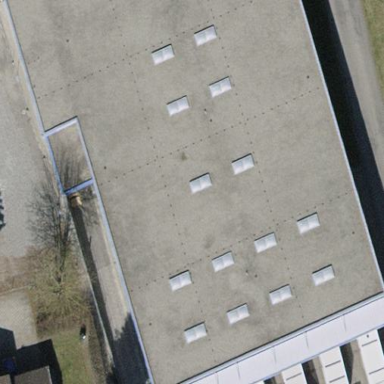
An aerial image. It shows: Industrial building.